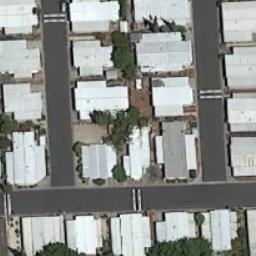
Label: mobile_home_park